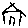
Label: house